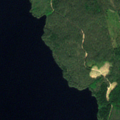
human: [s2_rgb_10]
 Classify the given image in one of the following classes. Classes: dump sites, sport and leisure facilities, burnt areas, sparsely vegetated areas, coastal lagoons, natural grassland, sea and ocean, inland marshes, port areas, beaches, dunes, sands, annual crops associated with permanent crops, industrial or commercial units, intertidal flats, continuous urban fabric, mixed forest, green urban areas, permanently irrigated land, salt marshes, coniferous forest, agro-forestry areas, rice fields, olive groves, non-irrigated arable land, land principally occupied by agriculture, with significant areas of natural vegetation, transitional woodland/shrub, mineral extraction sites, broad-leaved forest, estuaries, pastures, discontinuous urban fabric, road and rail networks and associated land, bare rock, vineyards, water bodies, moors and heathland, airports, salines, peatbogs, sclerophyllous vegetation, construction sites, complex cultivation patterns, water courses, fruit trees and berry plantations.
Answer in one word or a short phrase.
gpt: coniferous forest, water bodies